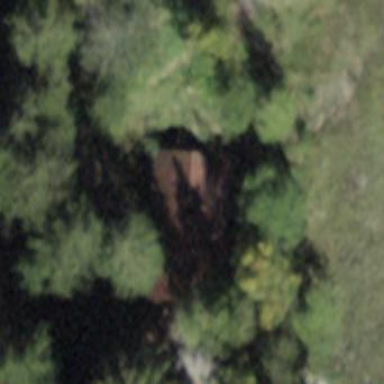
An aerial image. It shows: Cabin.